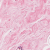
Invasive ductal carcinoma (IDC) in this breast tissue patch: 0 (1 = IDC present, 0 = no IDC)